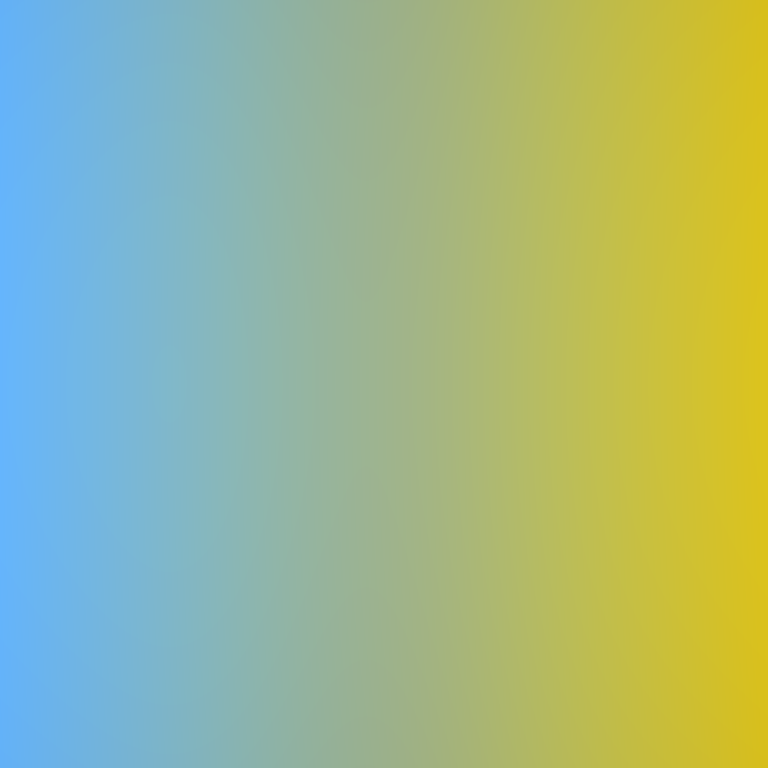
Abstract light effect, smooth gradient from soft blue to warm yellow, calm atmosphere, diffuse light, no room, no furniture, no objects.